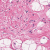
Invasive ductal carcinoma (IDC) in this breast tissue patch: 0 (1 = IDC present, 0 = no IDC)